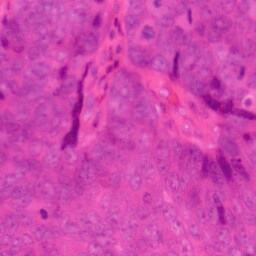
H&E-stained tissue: Colon